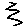
Label: zigzag